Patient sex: M
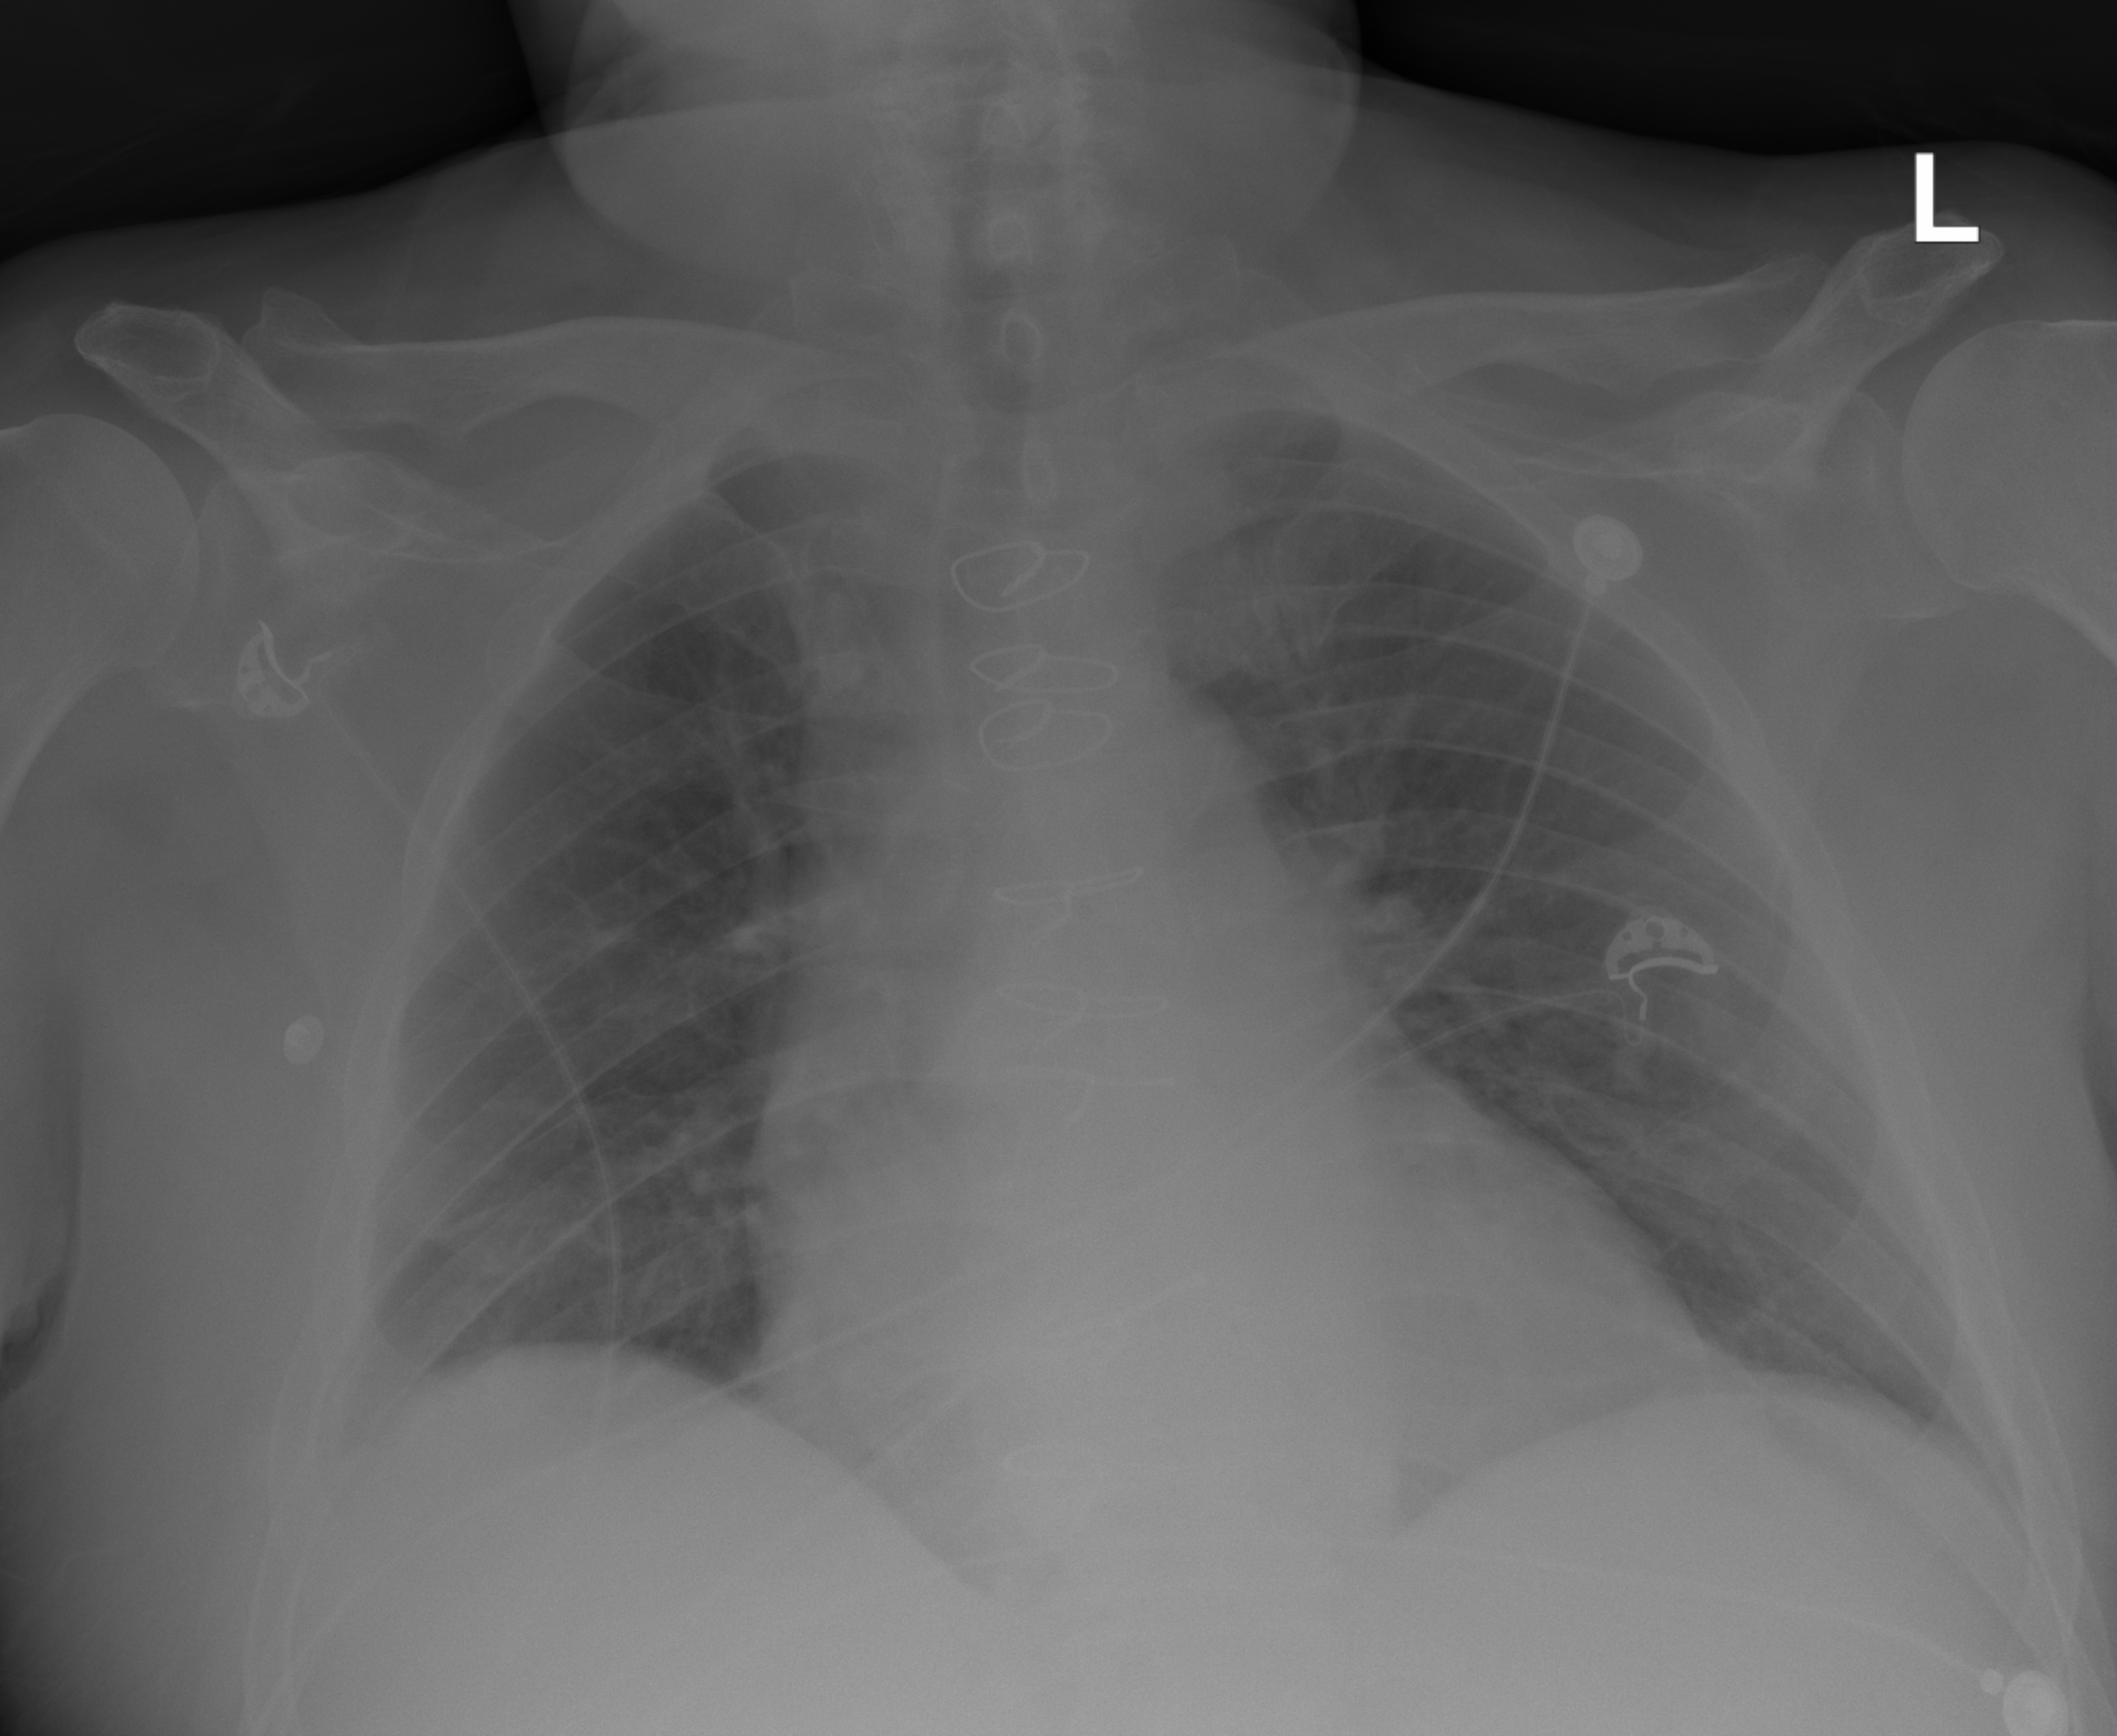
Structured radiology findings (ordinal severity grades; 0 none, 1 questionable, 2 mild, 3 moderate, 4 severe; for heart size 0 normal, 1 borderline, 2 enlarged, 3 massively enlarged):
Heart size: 0
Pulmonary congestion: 0
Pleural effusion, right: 2
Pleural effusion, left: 0
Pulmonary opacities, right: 0
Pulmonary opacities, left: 0
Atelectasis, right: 0
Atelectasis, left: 0